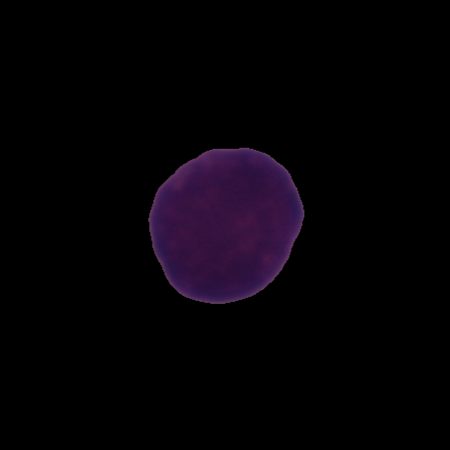
Label: healthy